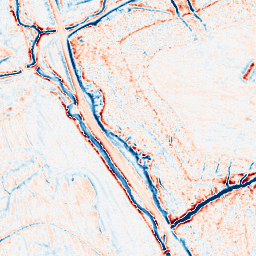
Category: edge_preserving
Decomposition family: anisotropic_diffusion
Decomposition parameters: iterations: 10
kappa: 10
gamma: 0.2
Upsampling method: linear_exact
Upsampling parameters: scale: 8
Upsampling scale: 8